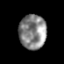
Tissue: prostate
Cell type: T cells
Senescence score: 0.3399
Nuclear area (px): 916
Mean DAPI intensity: 135.11